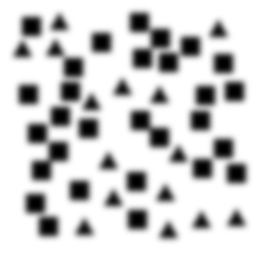
Squares: 29
Triangles: 15
Stars: 0
Total shapes: 44